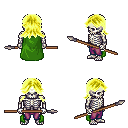
a pixel art fantasy rpg character, male body template, skeleton, green cape, magenta pants, gold loose hair, spear, four views (front, back, left, right), 2x2 character sprite sheet, small pixel art, hard edges, no anti-aliasing